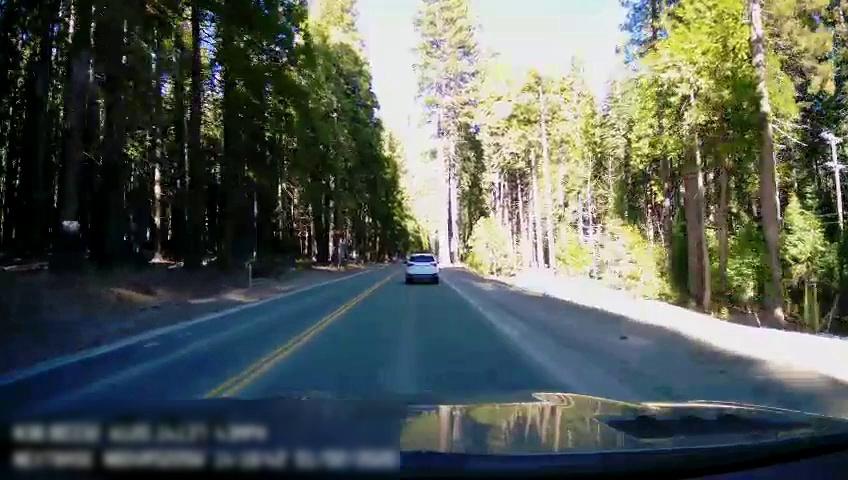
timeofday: Day
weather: Sunny
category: Drivable Space
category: Vehicles | SUV
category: Lanes | Opposite Lane
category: Lanes | Opposite Lane
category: Lanes | Current Lane
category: Lanes | Current Lane